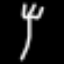
Label: fork